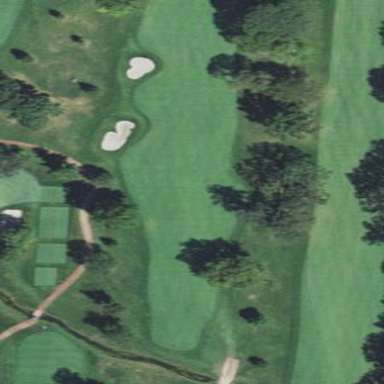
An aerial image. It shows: Well-maintained golf fairway within grassy area designated for the sport of golf.